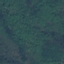
Land use / land cover class: Forest